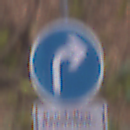
Verkehrszeichen: VorgeschriebeneFahrtrichtungRechts
Zusatzzeichen unten: SonstigeFahrzeugePersonengruppenFrei1
Umgebung: Outdoor, Nature
Tageszeit: Midday
Wetter: Overcast
Licht: Natural
Jahreszeit: Autumn
Kontrast: LowContrast